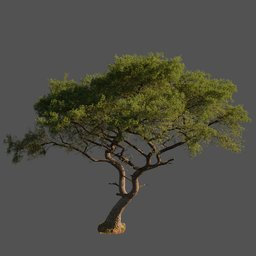
Label: nature